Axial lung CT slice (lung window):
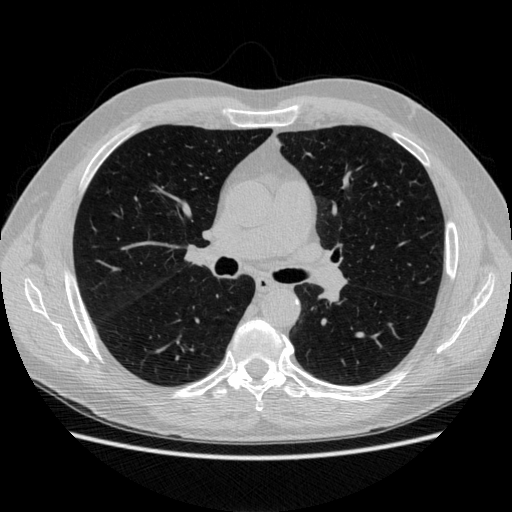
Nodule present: no